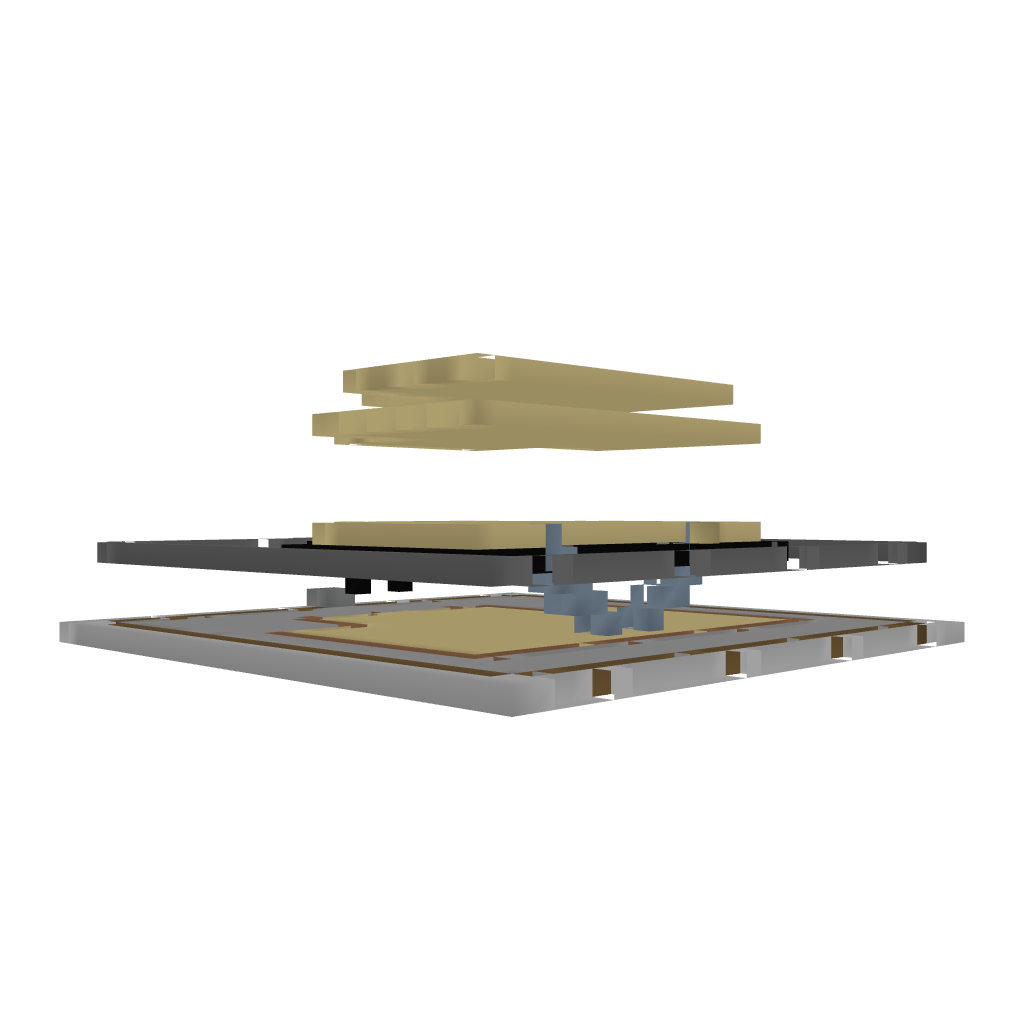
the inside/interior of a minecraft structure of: Little House